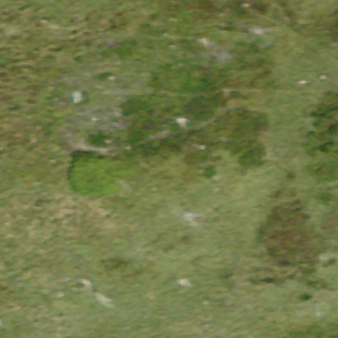
Label: other